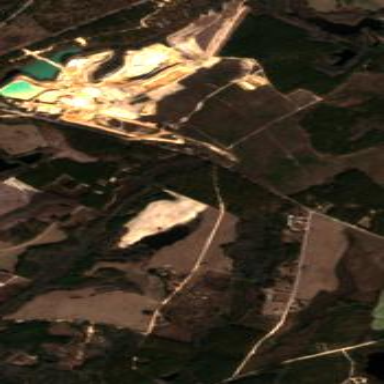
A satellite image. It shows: Sand quarry.